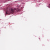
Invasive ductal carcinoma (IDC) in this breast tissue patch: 0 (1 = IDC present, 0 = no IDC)